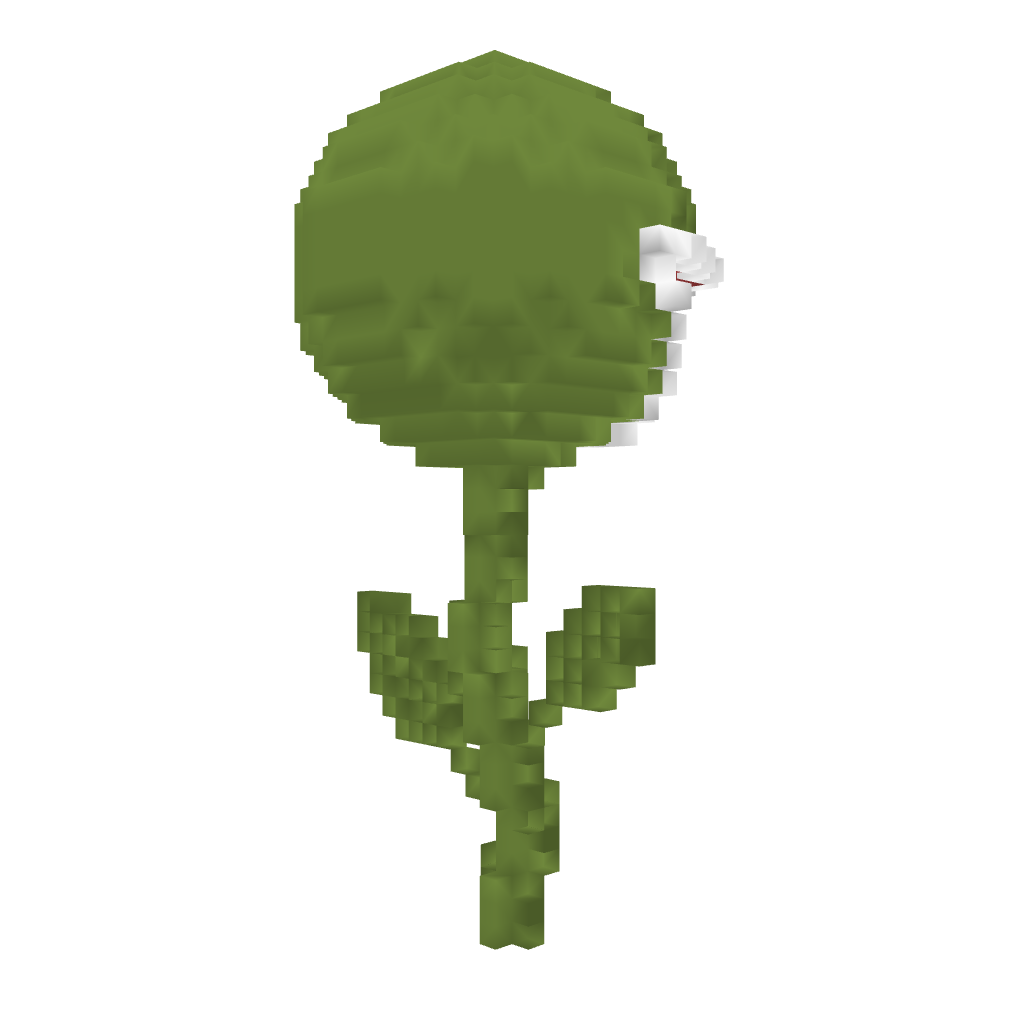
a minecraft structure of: Hungry Plant bad low quality